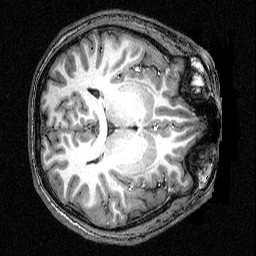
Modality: T1w
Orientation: axial
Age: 25
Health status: healthy
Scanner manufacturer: siemens
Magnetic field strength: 3 T
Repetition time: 2.5 s
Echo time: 0.00393 s